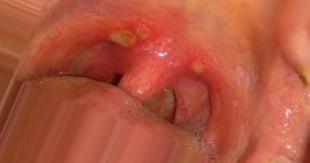
Condition: Mouth Ulcer